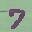
Label: 7